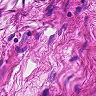
Metastatic tissue present: no